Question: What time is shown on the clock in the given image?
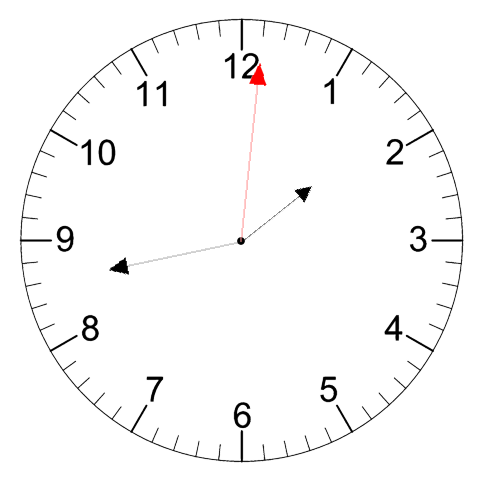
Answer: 01:43:01